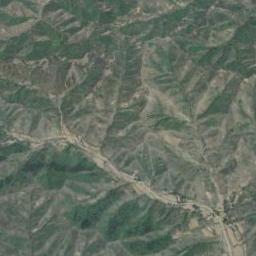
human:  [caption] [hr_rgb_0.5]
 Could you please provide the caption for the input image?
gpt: The mountains are completely covered by vegetation .

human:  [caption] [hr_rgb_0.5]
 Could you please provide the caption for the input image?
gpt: The mountain is full of green plants with lines of bare land .

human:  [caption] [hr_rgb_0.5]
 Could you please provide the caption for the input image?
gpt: The folded mountain consists of a number of ridges and valleys and the sunny slope of the mountain is covered with dense vegetation .

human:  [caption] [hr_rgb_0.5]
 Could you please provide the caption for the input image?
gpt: Many trees are on the mountain .

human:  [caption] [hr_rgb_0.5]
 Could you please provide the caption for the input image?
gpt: There are some ridges on the green and brown mountain .